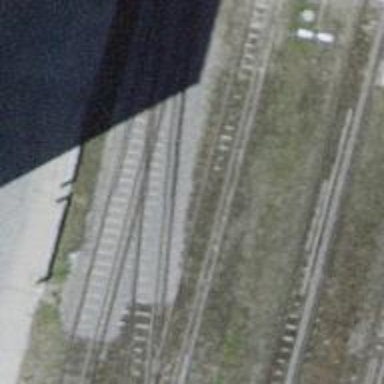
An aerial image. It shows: Rail spur service.